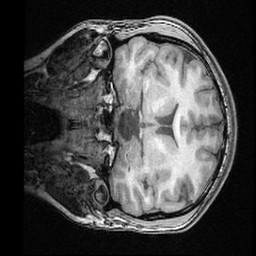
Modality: T1w
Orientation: coronal
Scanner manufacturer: ge
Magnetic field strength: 3 T
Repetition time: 0.008572 s
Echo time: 0.003384 s